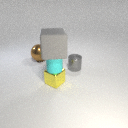
small yellow metal cube below small cyan rubber cylinder